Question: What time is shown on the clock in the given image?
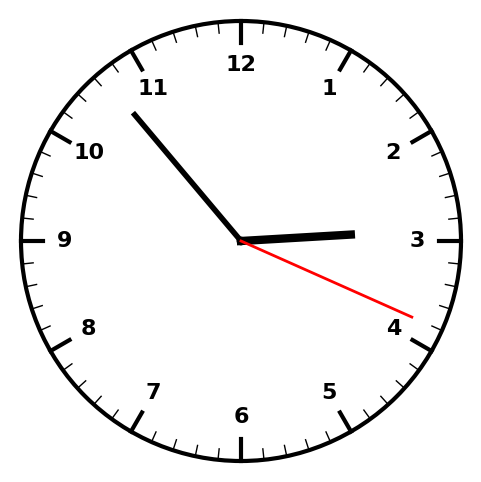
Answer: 02:53:19